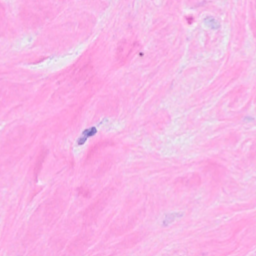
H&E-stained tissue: Breast